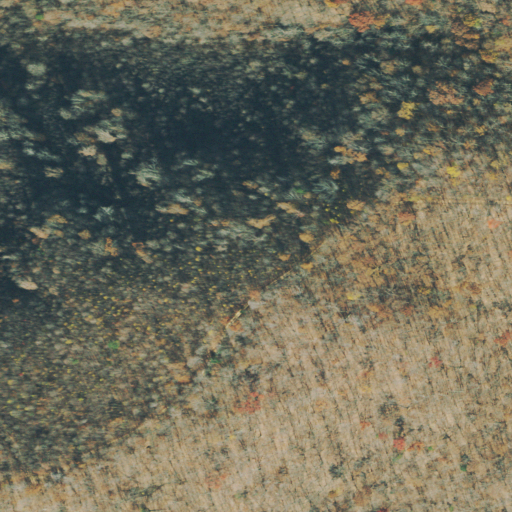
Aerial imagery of ridge(s) in Tennessee named Schoolhouse Ridge containing deciduous forest and open development